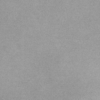
Label: dusty